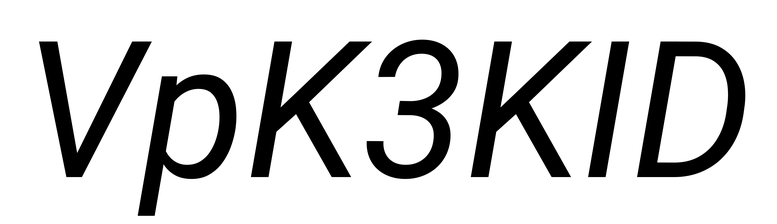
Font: Roboto-Italic_Italic